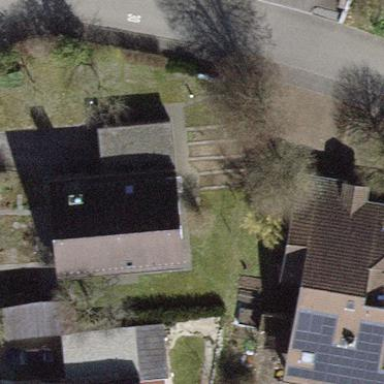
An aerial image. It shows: Building with tile roof.